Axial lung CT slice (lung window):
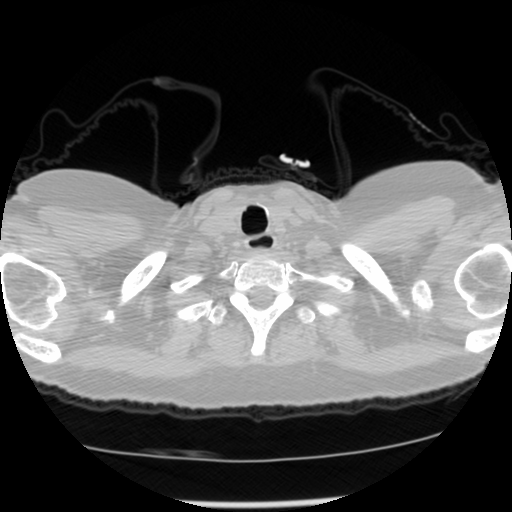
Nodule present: no